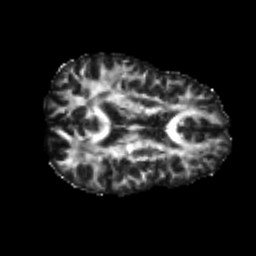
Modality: FA
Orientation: axial
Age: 24
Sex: male
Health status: healthy
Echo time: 0.074 s